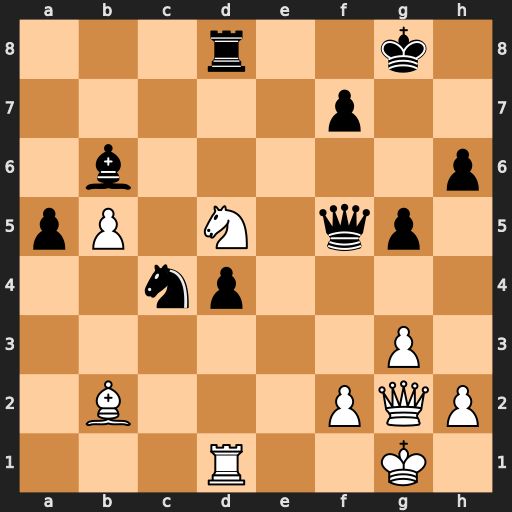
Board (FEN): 3r2k1/5p2/1b5p/pP1N1qp1/2np4/6P1/1B3PQP/3R2K1
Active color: w
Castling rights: -
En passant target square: -
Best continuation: Ne7+ Kh7 Nxf5